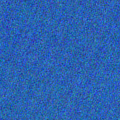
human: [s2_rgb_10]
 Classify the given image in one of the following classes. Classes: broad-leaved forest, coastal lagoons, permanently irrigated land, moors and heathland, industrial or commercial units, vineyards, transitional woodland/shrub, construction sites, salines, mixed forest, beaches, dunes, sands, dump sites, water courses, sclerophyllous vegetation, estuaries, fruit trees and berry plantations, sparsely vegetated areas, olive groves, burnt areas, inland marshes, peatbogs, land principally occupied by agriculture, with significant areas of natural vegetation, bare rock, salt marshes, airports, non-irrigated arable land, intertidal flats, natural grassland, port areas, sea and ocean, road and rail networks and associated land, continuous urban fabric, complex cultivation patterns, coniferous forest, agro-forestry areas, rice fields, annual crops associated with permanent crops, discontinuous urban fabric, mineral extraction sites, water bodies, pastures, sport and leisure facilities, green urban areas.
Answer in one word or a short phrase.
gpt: sea and ocean